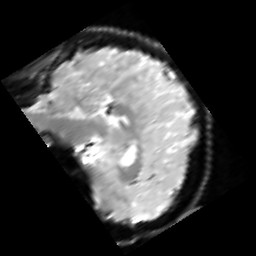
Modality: inplaneT2
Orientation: sagittal
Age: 19
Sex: male
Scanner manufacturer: siemens
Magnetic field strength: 3 T
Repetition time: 5 s
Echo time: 0.034 s